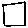
Label: square